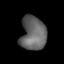
Tissue: lung
Cell type: T cells
Senescence score: 0.1759
Nuclear area (px): 846
Mean DAPI intensity: 100.254